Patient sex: F
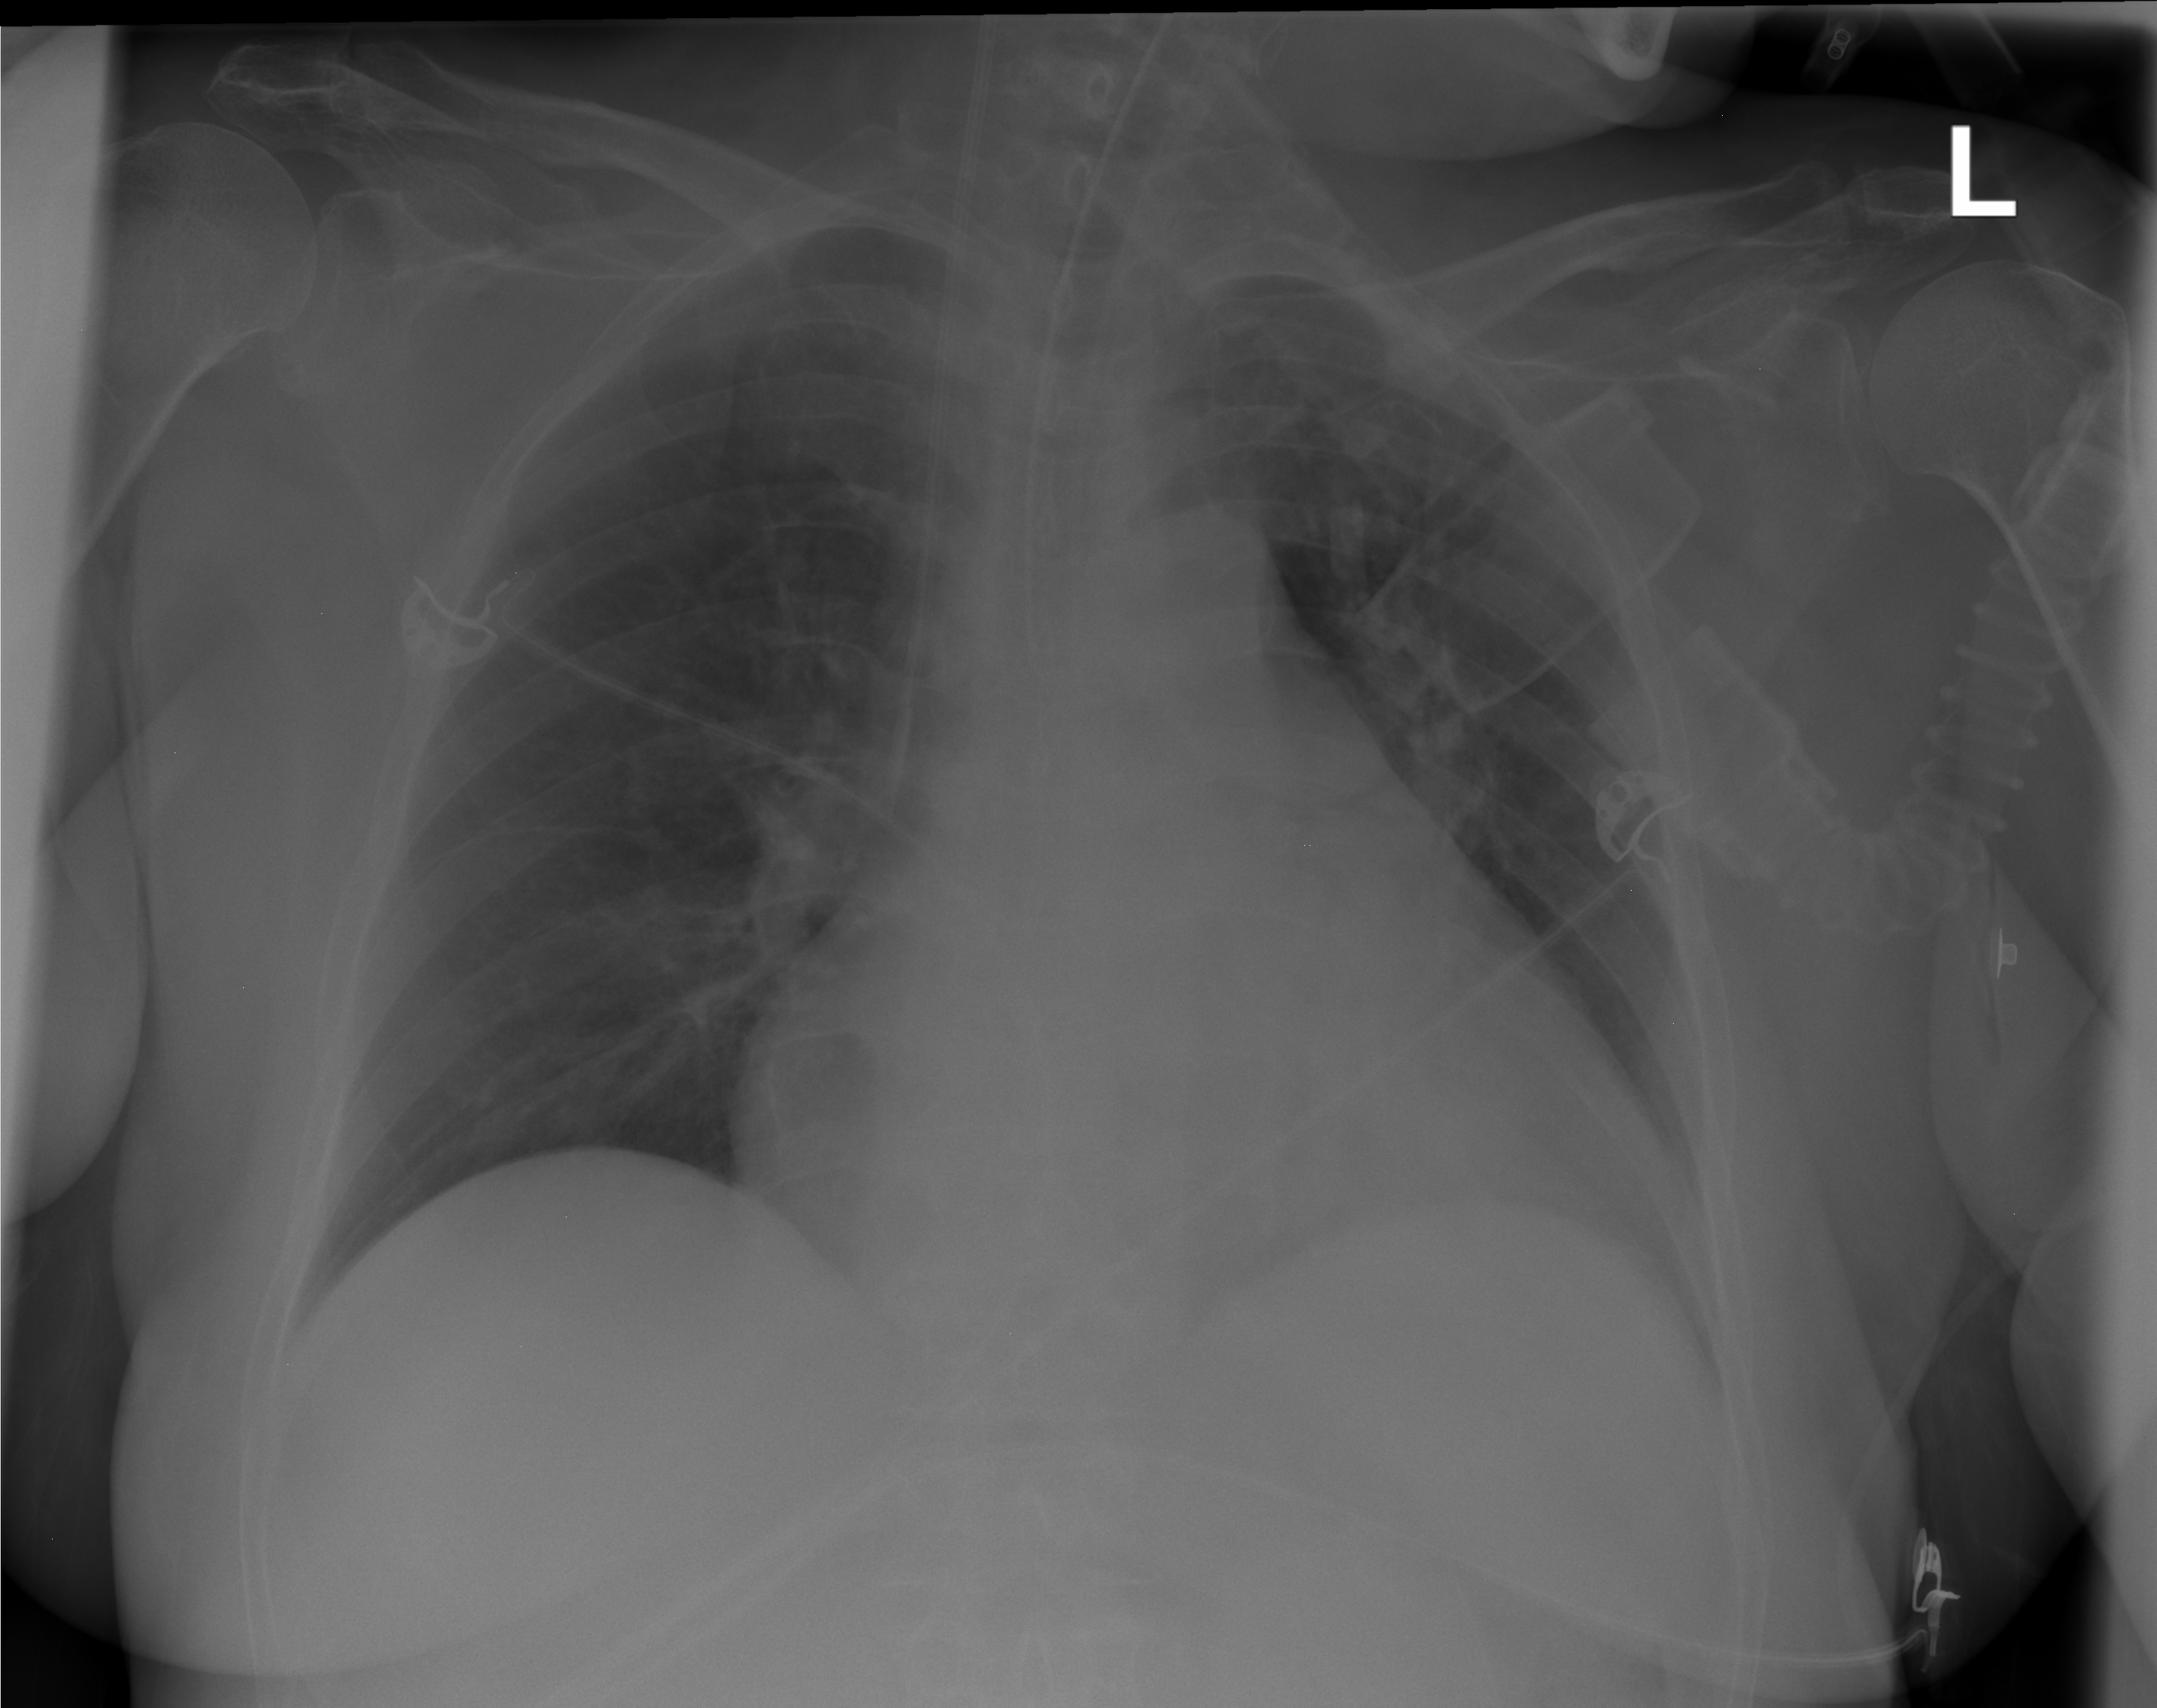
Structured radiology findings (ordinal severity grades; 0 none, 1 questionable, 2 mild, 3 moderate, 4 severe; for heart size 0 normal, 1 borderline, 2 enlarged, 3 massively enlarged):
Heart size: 2
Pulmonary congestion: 0
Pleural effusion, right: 0
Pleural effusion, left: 0
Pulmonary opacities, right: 0
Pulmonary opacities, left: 0
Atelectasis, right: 0
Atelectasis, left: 1